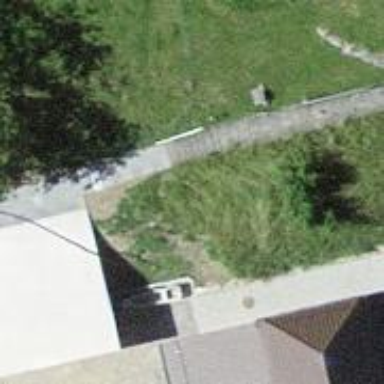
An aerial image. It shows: Set of steps on the road.